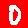
Digit: 0